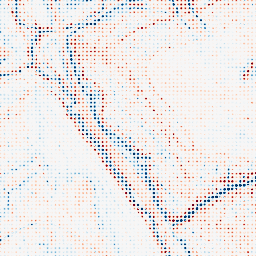
Category: edge_preserving
Decomposition family: anisotropic_diffusion
Decomposition parameters: iterations: 20
kappa: 10
gamma: 0.2
Upsampling method: sinc_blackman
Upsampling parameters: scale: 8
kernel_size: 4
Upsampling scale: 8